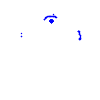
Particle: proton